Interaction volume radius: 5 \u00c5
Interaction volume height: 10 \u00c5
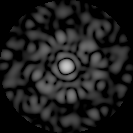
Disorder parameter: 0.8589